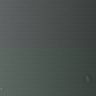
Metastatic tissue present: no